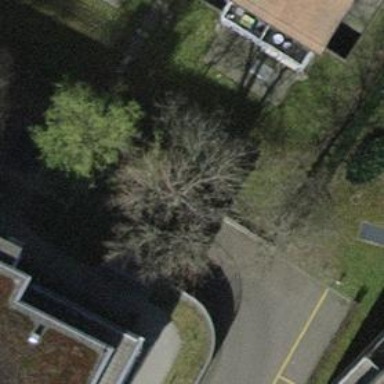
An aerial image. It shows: Parking entrance.